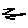
Label: zigzag